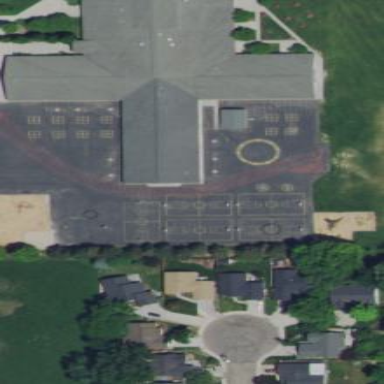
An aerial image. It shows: School.